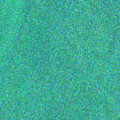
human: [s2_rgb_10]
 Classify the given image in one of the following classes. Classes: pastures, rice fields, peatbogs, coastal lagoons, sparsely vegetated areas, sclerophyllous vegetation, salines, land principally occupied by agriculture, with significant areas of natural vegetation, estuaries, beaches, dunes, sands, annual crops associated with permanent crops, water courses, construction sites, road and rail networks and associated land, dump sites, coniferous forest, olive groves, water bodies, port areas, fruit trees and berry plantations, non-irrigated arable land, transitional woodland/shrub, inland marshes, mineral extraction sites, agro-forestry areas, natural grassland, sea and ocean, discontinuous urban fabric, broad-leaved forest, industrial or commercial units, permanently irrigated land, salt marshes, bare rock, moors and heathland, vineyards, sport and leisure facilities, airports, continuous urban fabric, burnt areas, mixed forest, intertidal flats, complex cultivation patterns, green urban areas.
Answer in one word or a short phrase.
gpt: sea and ocean